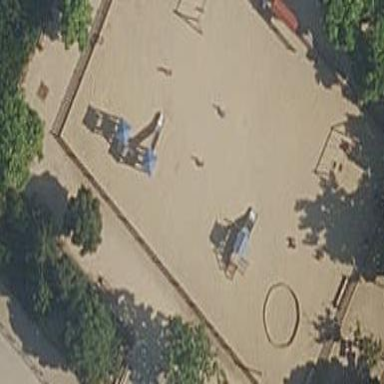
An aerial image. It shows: Playground area for leisure activities on the land.